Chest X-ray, AP view. Patient: 48 years old, sex M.
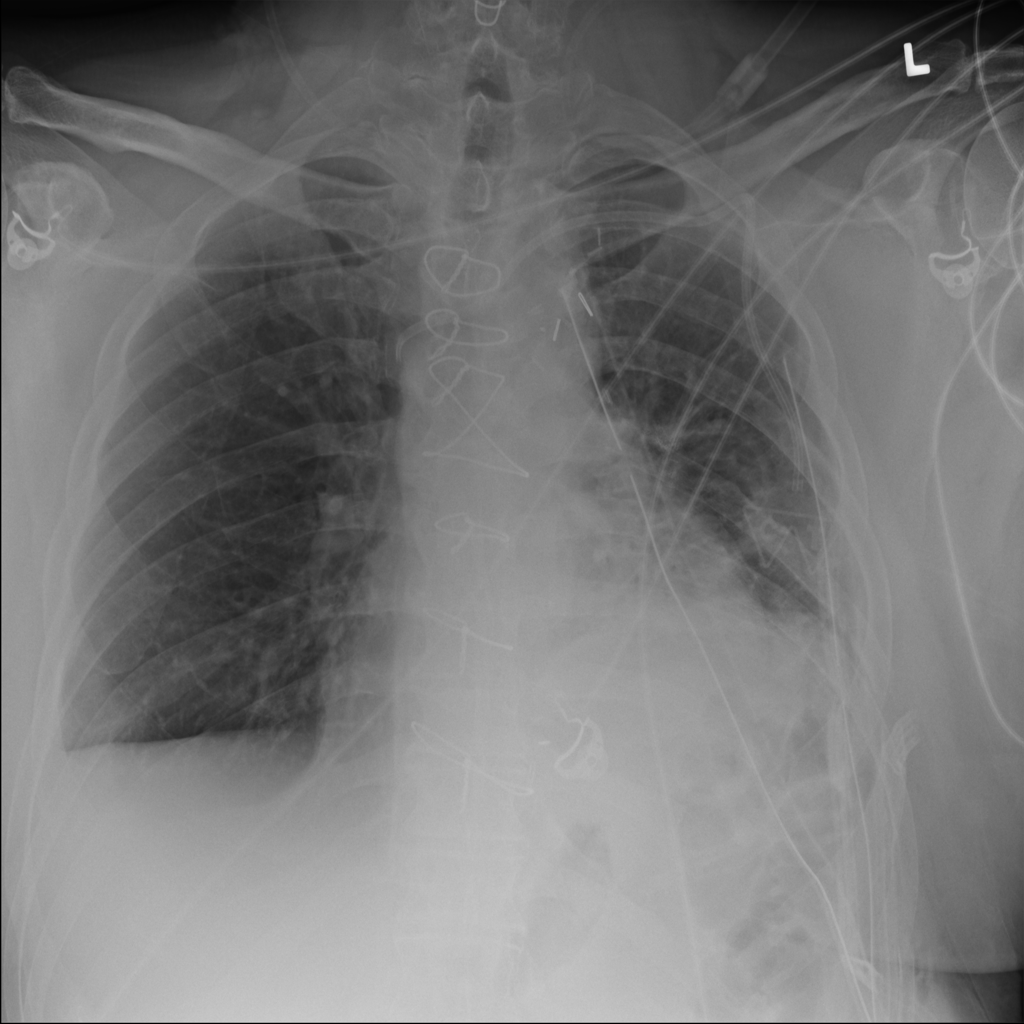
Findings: No Finding